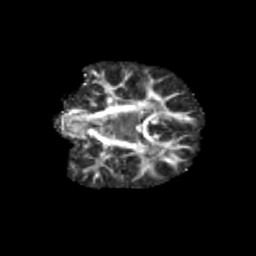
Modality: FA
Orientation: coronal
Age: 9
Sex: male
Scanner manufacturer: siemens
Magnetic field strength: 3 T
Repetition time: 3.8 s
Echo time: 0.07 s